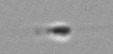
Label: flagellate_morphotype3